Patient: sex F, age 59
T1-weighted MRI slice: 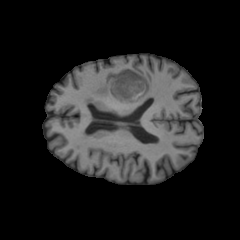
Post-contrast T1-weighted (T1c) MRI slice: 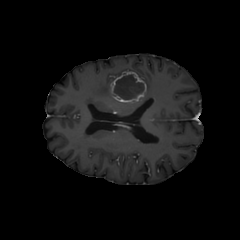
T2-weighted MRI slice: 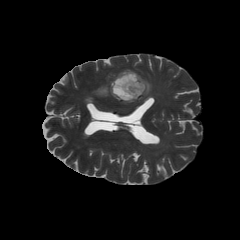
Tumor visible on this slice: yes
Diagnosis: Glioblastoma, IDH-wildtype
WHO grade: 4